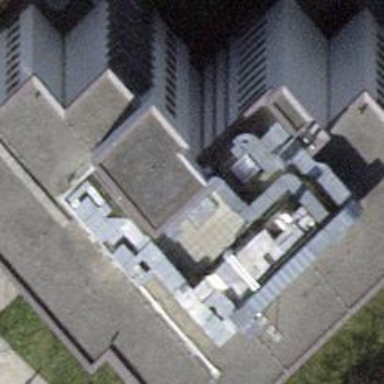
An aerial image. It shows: The building has flat roof oriented across.